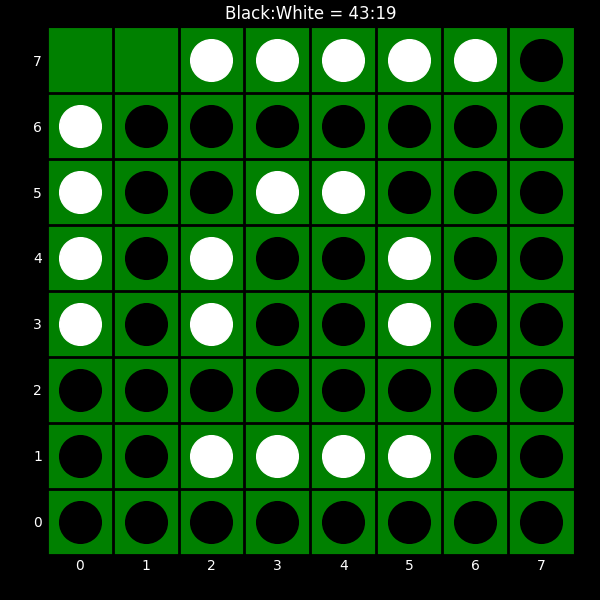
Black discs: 43
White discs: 19